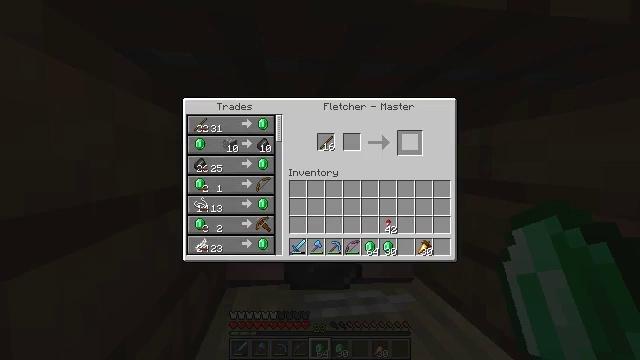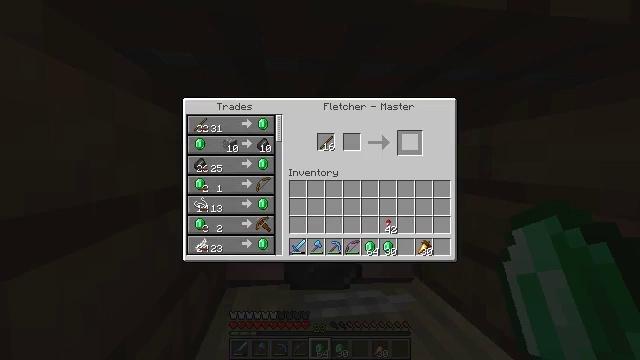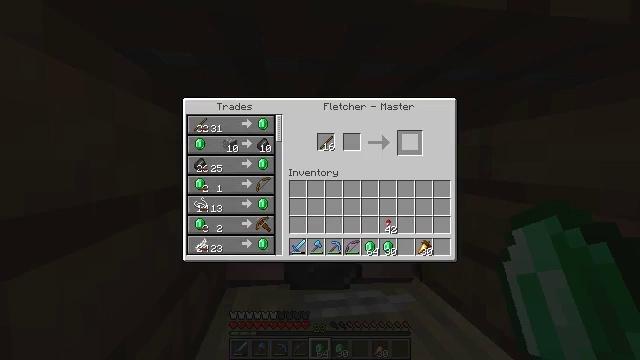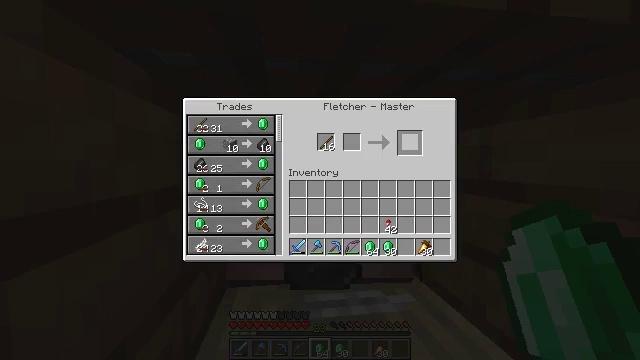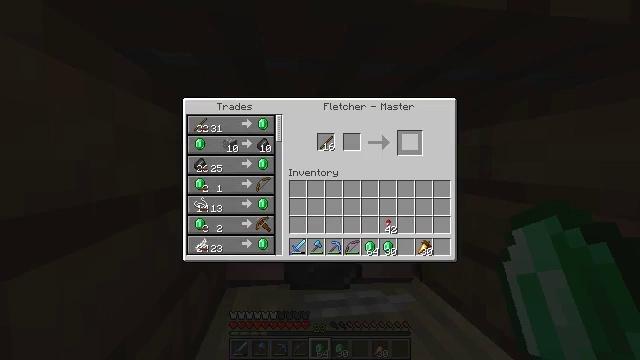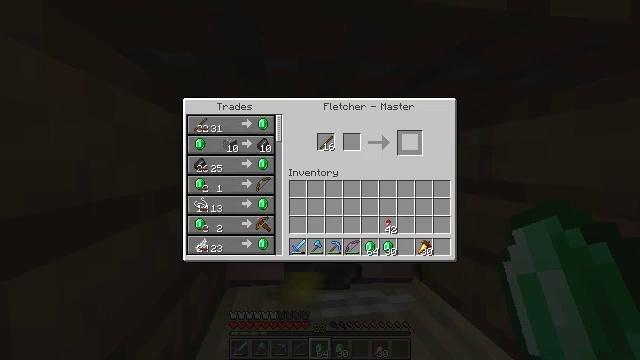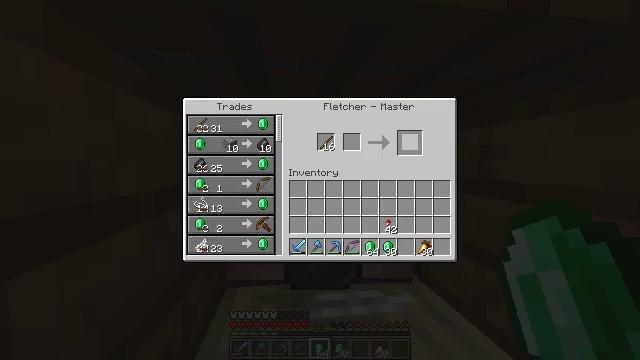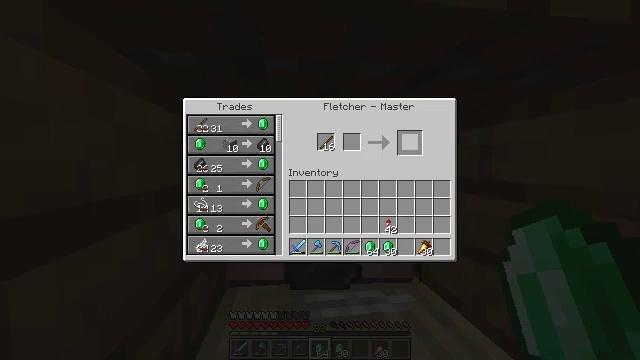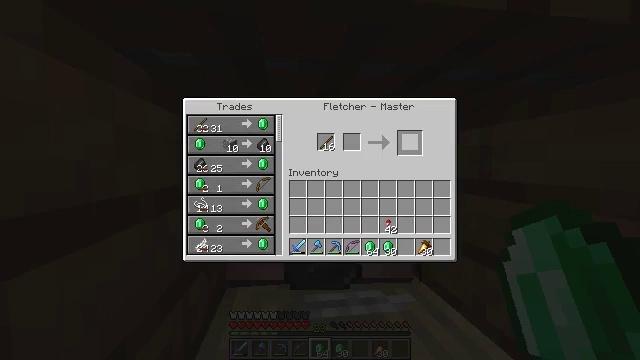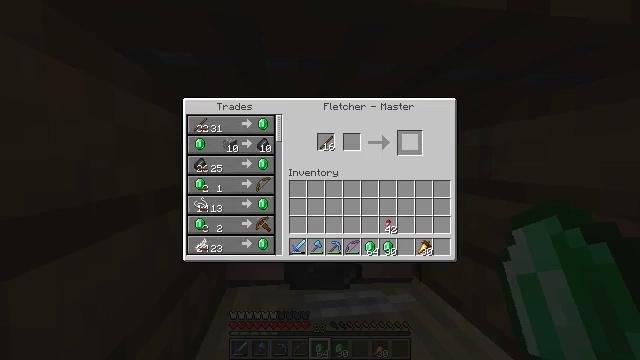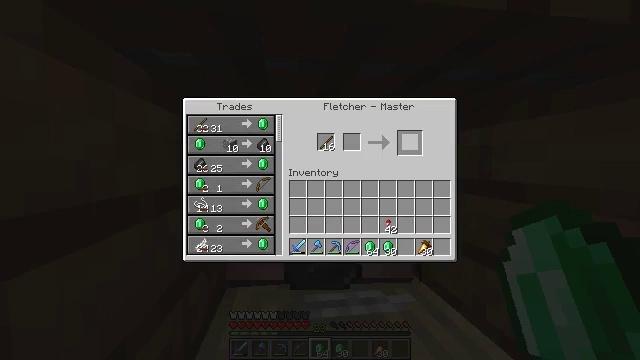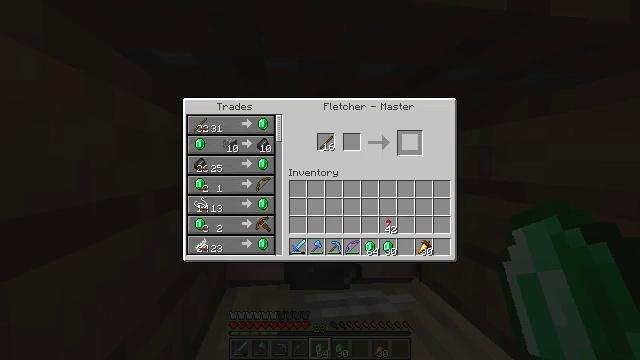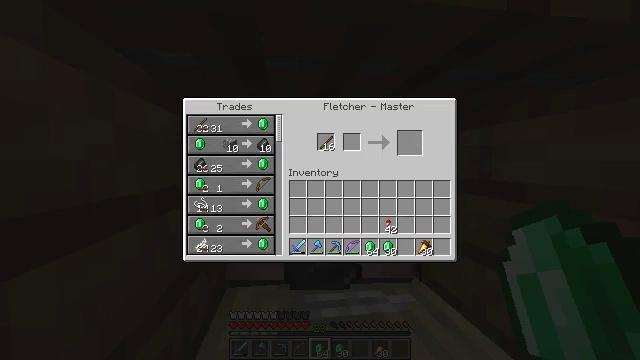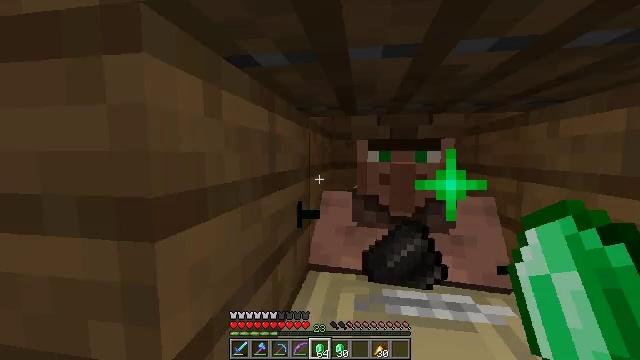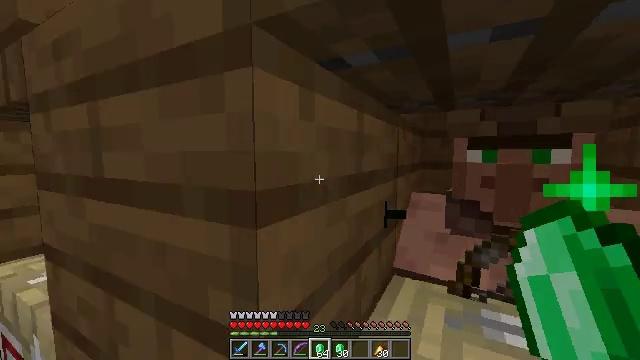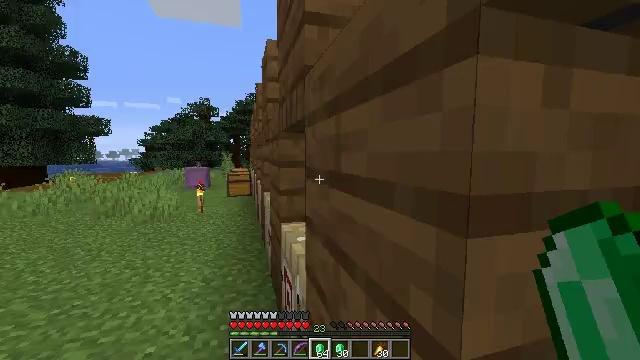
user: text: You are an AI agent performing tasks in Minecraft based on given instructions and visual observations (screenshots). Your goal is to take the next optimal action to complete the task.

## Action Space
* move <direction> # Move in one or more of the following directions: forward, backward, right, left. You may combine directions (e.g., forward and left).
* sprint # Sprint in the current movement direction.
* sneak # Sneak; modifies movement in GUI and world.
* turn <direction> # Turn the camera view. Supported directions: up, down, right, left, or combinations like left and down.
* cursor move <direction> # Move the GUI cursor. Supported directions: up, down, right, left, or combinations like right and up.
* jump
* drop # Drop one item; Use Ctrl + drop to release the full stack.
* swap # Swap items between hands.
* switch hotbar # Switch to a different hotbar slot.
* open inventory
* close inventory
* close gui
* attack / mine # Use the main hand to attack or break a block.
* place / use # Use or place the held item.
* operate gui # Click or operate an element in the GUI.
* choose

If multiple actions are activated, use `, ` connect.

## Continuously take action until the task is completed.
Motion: motion action
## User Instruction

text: Combine books and wooden planks to craft a bookshelf.
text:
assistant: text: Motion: sneak, operate gui, jump, open gui
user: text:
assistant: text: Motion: sneak, operate gui, jump
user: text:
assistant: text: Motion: sneak
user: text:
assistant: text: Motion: sneak, jump
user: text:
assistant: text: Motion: sneak
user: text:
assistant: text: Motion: sneak, operate gui, jump
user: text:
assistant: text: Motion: sneak, operate gui, jump
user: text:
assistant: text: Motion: sneak, operate gui
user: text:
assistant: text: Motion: sneak
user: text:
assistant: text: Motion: sneak, jump
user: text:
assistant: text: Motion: sneak, jump
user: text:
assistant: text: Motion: sneak, cursor move left
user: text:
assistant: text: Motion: sneak, cursor move left and down
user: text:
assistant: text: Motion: turn left, close gui
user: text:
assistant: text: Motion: turn left, open inventory
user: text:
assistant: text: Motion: turn left
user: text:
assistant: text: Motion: move forward, turn left
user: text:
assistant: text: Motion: move forward, turn left and up
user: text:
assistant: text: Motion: move forward, sprint, turn right
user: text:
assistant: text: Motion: move forward, sprint
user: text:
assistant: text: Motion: move forward, sprint
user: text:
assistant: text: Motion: move forward, sprint
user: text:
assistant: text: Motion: move forward, sprint, turn right, jump
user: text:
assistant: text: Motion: move forward, sprint, turn right and down, jump
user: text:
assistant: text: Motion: move forward, sprint, turn right and down, jump
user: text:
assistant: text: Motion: move forward, sprint, turn right, jump
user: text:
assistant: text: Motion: move forward, sprint, turn right, jump
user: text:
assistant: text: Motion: move forward, sprint, jump
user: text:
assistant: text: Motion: move forward, sprint, jump
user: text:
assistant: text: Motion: move forward, sprint, jump